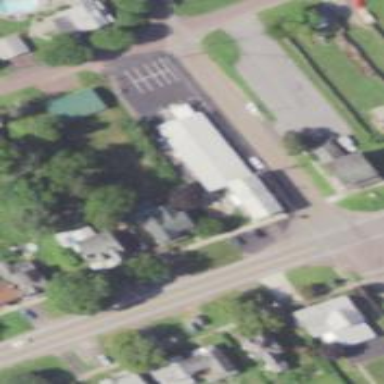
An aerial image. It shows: Convenience shop.